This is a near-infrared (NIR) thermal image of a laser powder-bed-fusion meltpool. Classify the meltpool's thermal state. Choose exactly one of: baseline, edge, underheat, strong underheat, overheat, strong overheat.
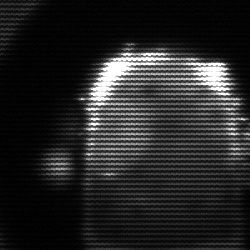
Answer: baseline